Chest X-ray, PA view. Patient: 61 years old, sex F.
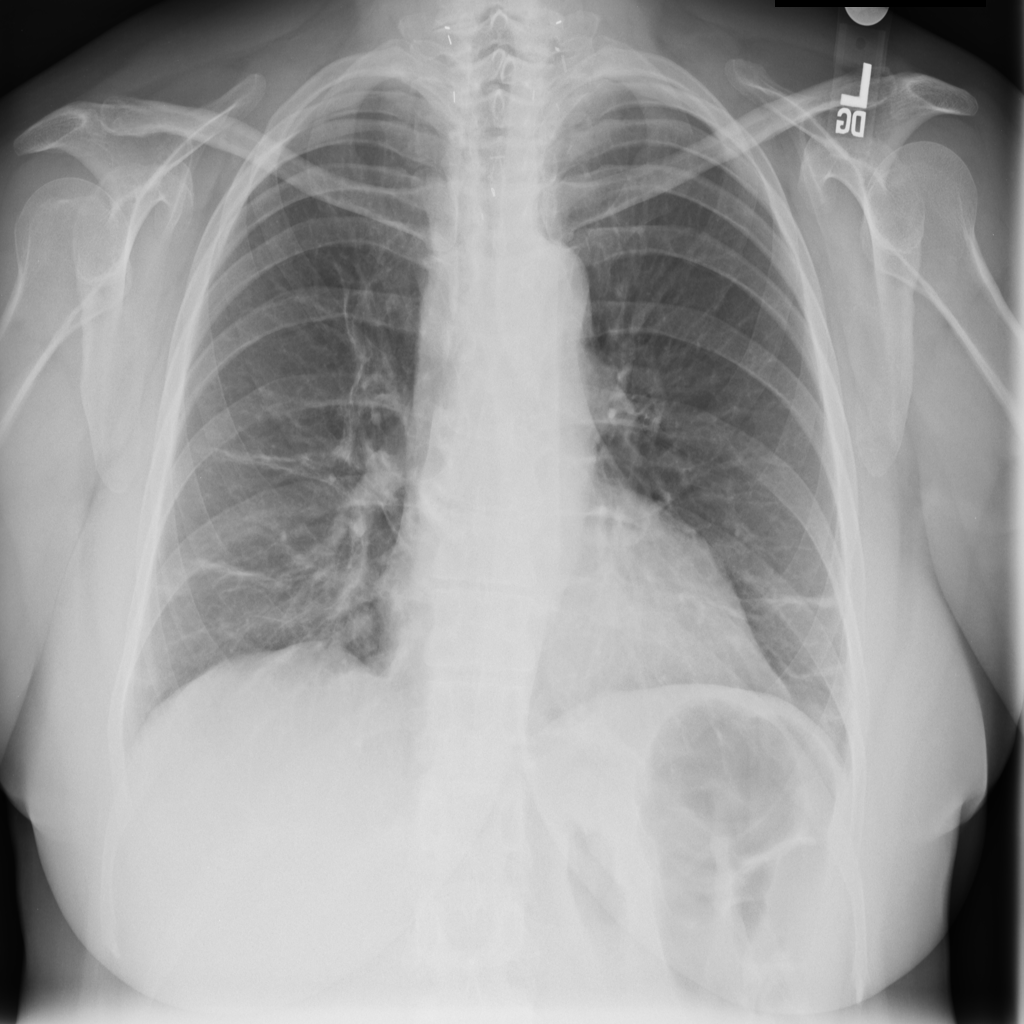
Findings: Atelectasis